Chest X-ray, PA view. Patient: 32 years old, sex M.
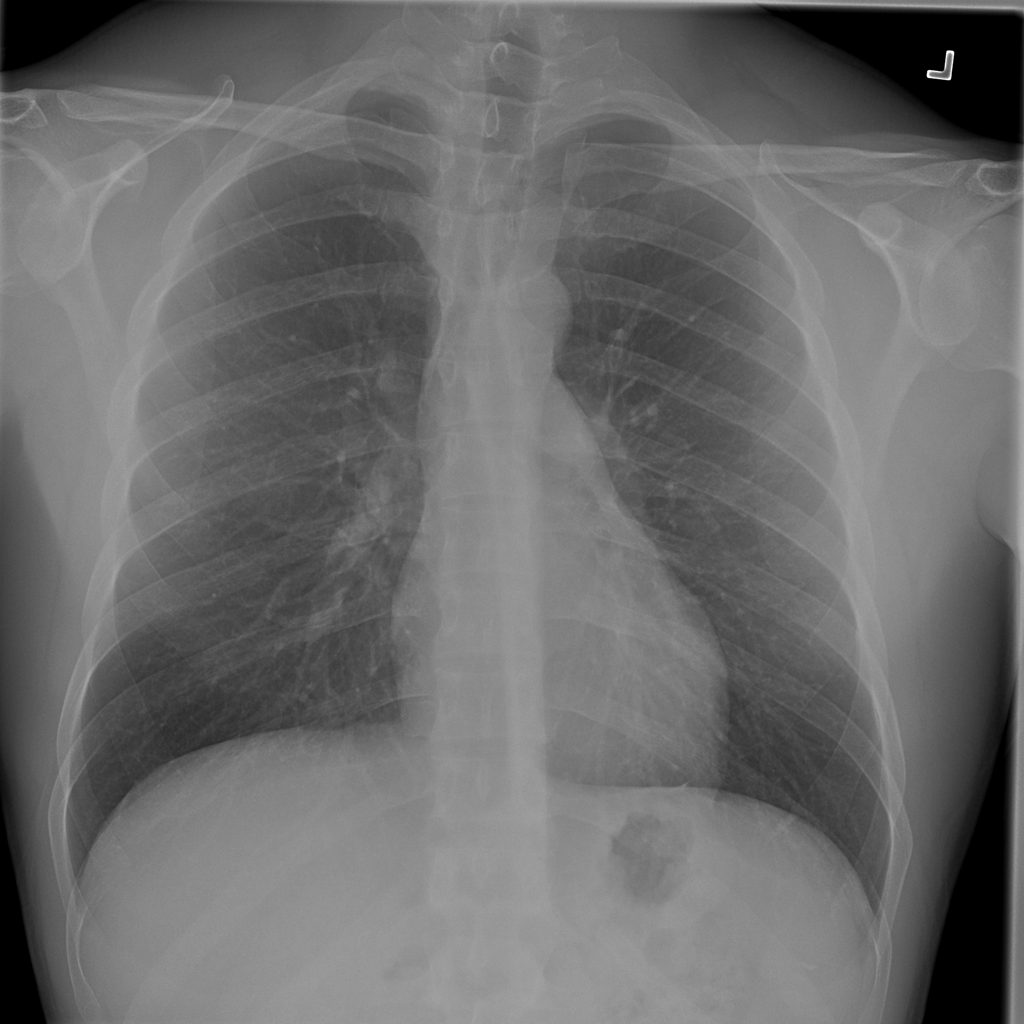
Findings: No Finding